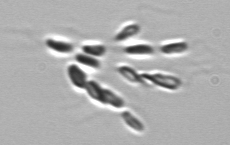
Label: Dinobryon